Interaction volume radius: 10 \u00c5
Interaction volume height: 20 \u00c5
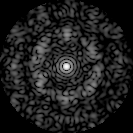
Disorder parameter: 0.7549